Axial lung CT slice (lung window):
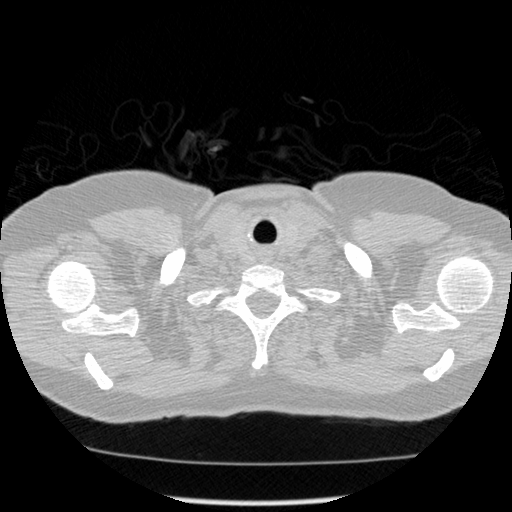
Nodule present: no